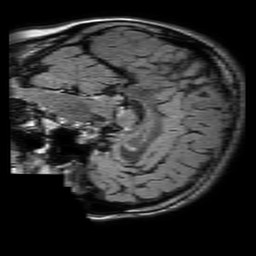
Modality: FLAIR
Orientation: sagittal
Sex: female
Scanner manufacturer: philips
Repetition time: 11 s
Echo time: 0.125 s